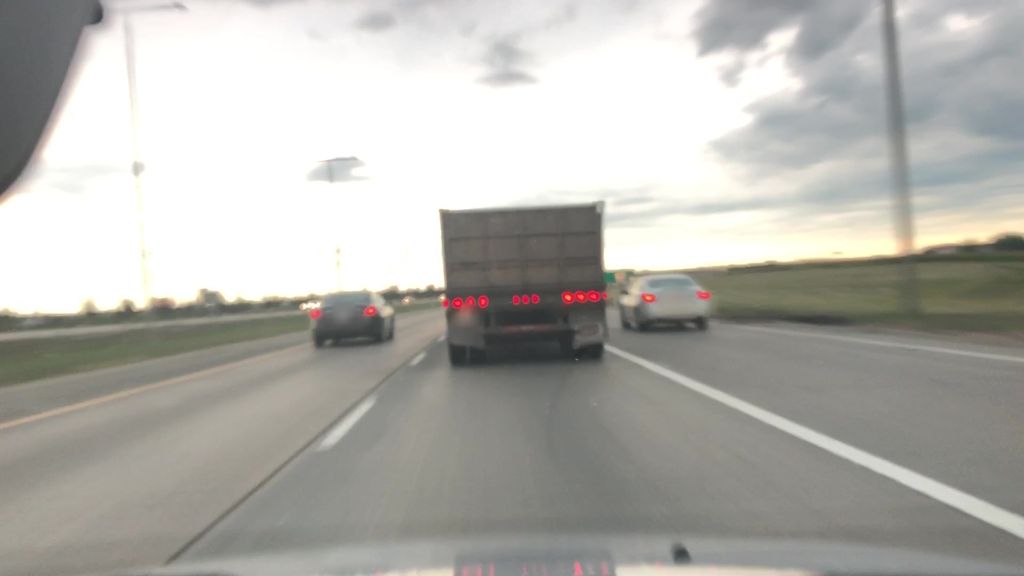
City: edmonton